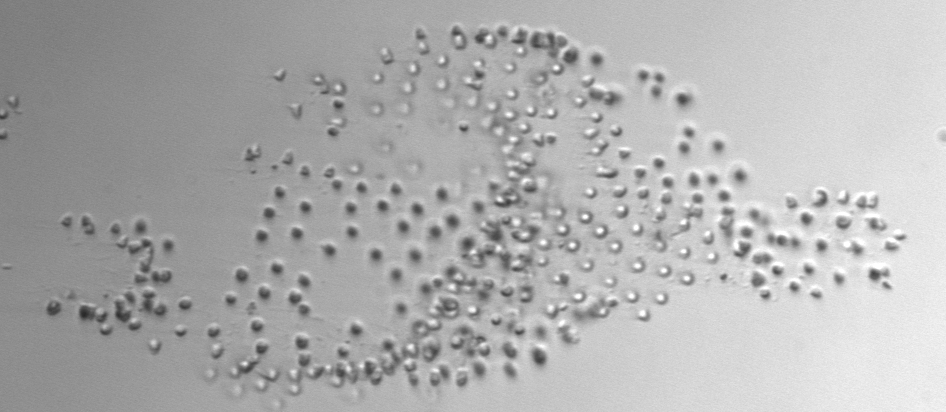
Label: Parvicorbicula_socialis